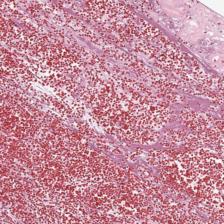
Label: Non-Viable-Tumor